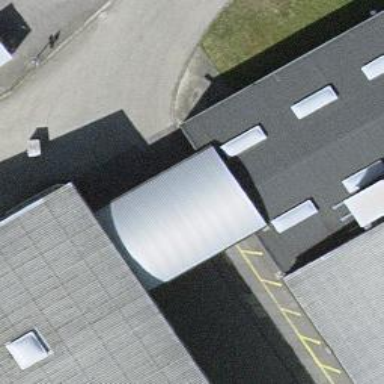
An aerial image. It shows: Driveway that serves as building passage under tunnel.